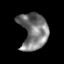
Tissue: prostate
Cell type: T cells
Senescence score: 0.7214
Nuclear area (px): 982
Mean DAPI intensity: 121.292